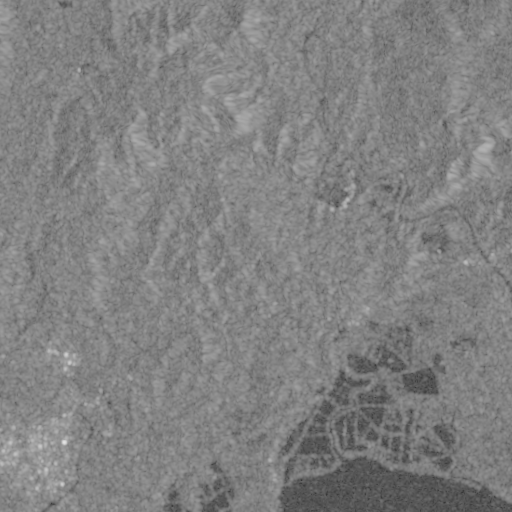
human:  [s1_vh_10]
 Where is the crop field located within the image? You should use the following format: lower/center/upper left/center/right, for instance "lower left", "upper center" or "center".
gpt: The crop field is located in the center right of the image.
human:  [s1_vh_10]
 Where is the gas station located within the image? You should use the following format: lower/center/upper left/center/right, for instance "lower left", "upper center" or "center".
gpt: The gas station is located in the lower left of the image.
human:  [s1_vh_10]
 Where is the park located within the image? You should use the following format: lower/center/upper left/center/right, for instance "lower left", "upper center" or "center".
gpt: The park is located in the lower left of the image.
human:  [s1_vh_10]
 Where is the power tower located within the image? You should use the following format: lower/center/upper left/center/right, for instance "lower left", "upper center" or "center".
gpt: There is no power tower in the image.

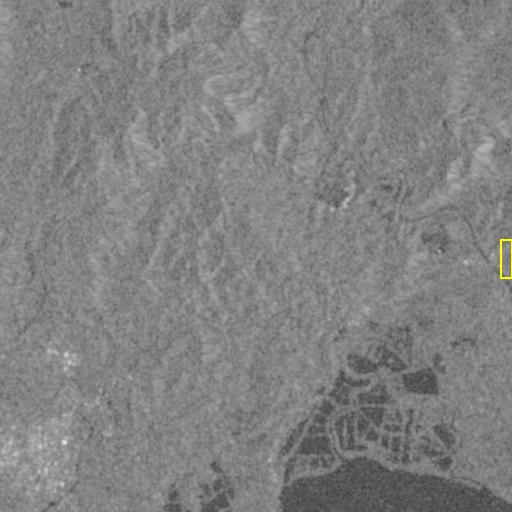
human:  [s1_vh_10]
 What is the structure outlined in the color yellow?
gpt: The structure outlined in yellow is a crop field.
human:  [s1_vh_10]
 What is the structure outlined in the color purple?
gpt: There is no purple outline.